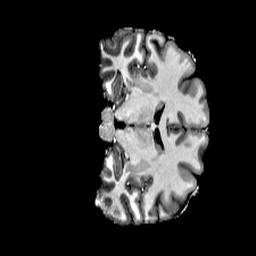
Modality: T1w
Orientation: coronal
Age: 31
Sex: male
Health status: healthy
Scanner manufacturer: siemens
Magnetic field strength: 6.98 T
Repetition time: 6 s
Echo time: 0.00302 s